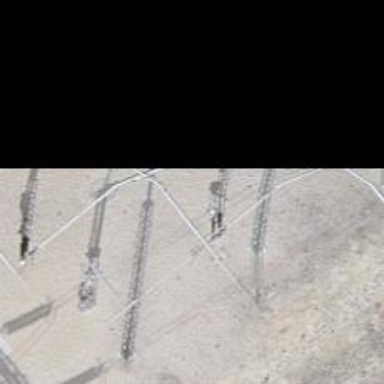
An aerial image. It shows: Busbar power line.